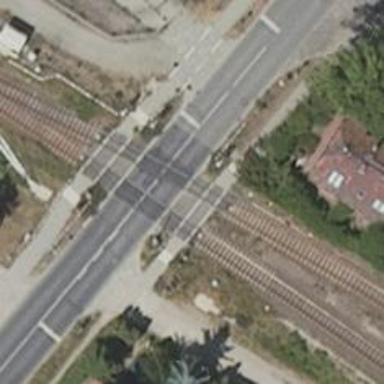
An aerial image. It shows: Crossing for the railway.